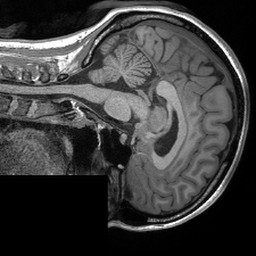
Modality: T1w
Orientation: sagittal
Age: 27
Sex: female